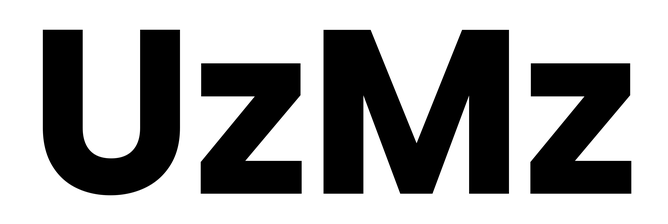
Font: Poppins-Bold